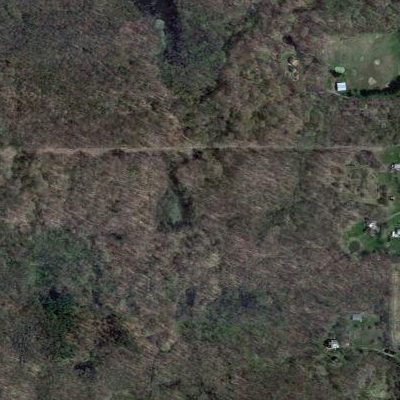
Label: eForest